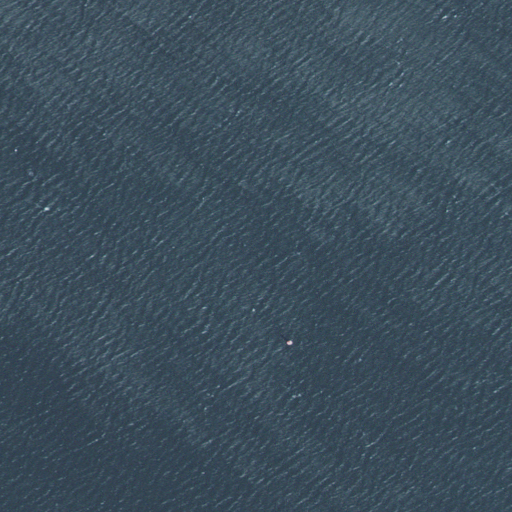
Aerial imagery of island in Massachusetts named Flip Rock containing only open water